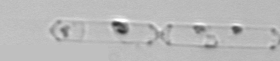
Label: Cerataulina_pelagica